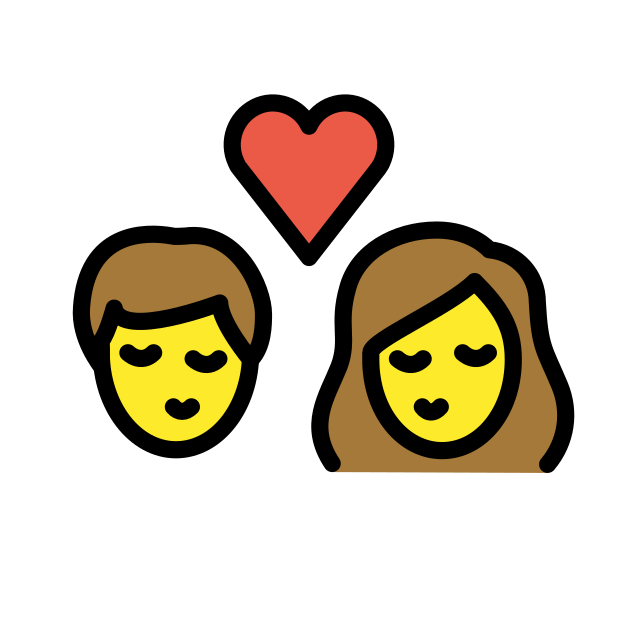
kiss: woman, man